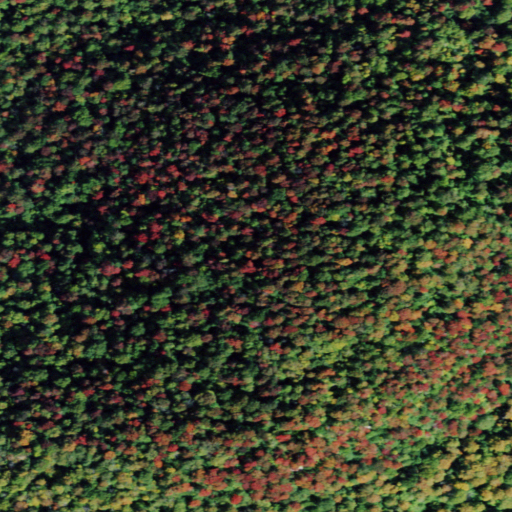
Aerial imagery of mountain in New York named Sugarloaf Mountain containing deciduous forest, woody wetlands, and evergreen forest